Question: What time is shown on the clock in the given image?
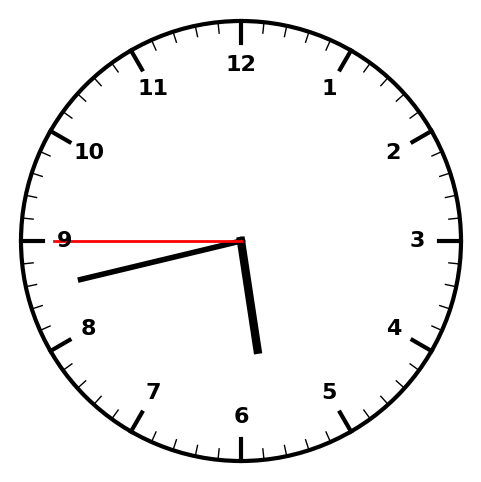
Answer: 05:42:45